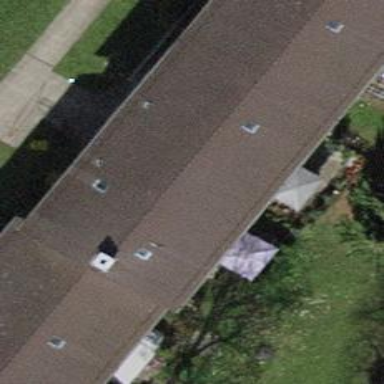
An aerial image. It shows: Apartment building with pitched roof.